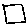
Label: square